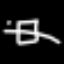
Label: square